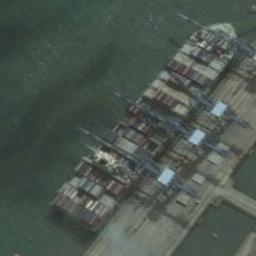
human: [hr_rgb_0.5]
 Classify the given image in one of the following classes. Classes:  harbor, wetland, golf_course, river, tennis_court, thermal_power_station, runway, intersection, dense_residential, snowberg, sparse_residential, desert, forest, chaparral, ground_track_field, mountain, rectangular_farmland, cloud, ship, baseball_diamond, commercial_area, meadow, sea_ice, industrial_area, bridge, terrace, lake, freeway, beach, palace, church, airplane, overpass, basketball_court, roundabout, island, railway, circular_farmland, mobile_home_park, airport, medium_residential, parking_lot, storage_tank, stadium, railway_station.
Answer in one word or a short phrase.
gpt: ship